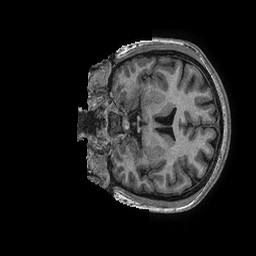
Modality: T1w
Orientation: coronal
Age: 17
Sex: female
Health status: ill
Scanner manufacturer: ge
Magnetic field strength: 3 T
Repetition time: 0.006952 s
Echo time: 0.00292 s